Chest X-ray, AP view. Patient: 26 years old, sex M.
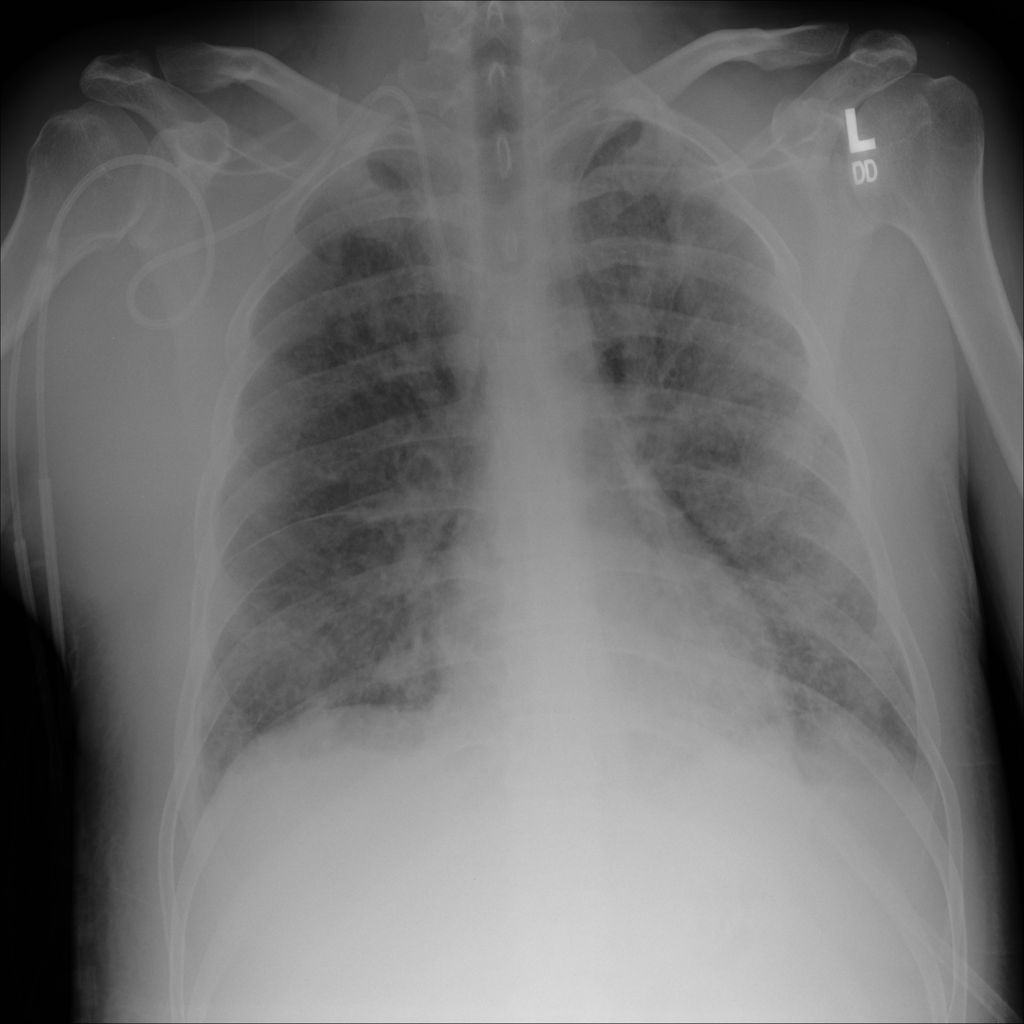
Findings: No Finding